Question: Count the number of objects in the diagram.
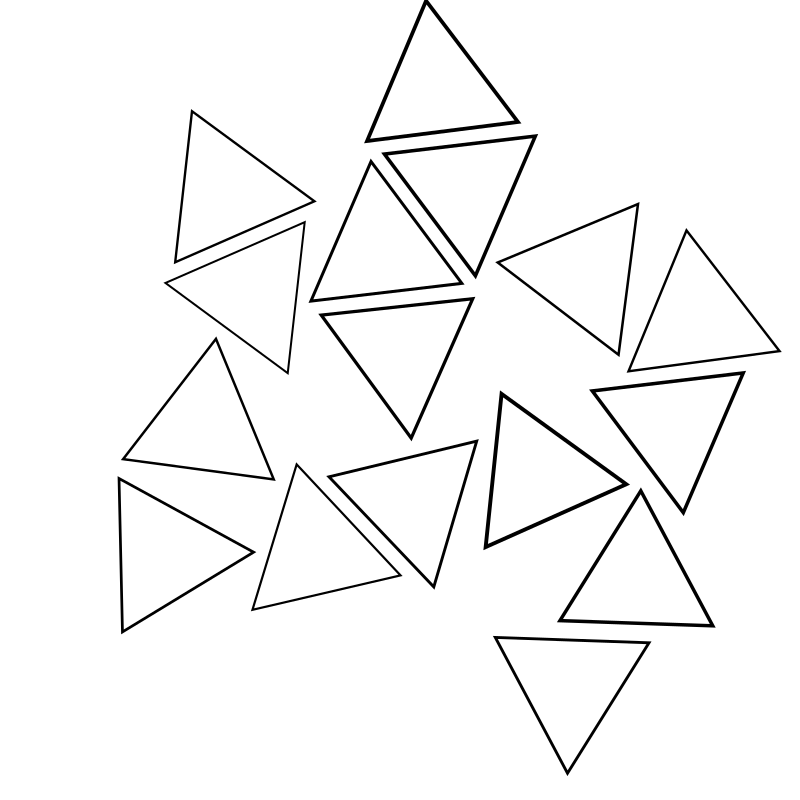
Answer: 16